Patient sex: M
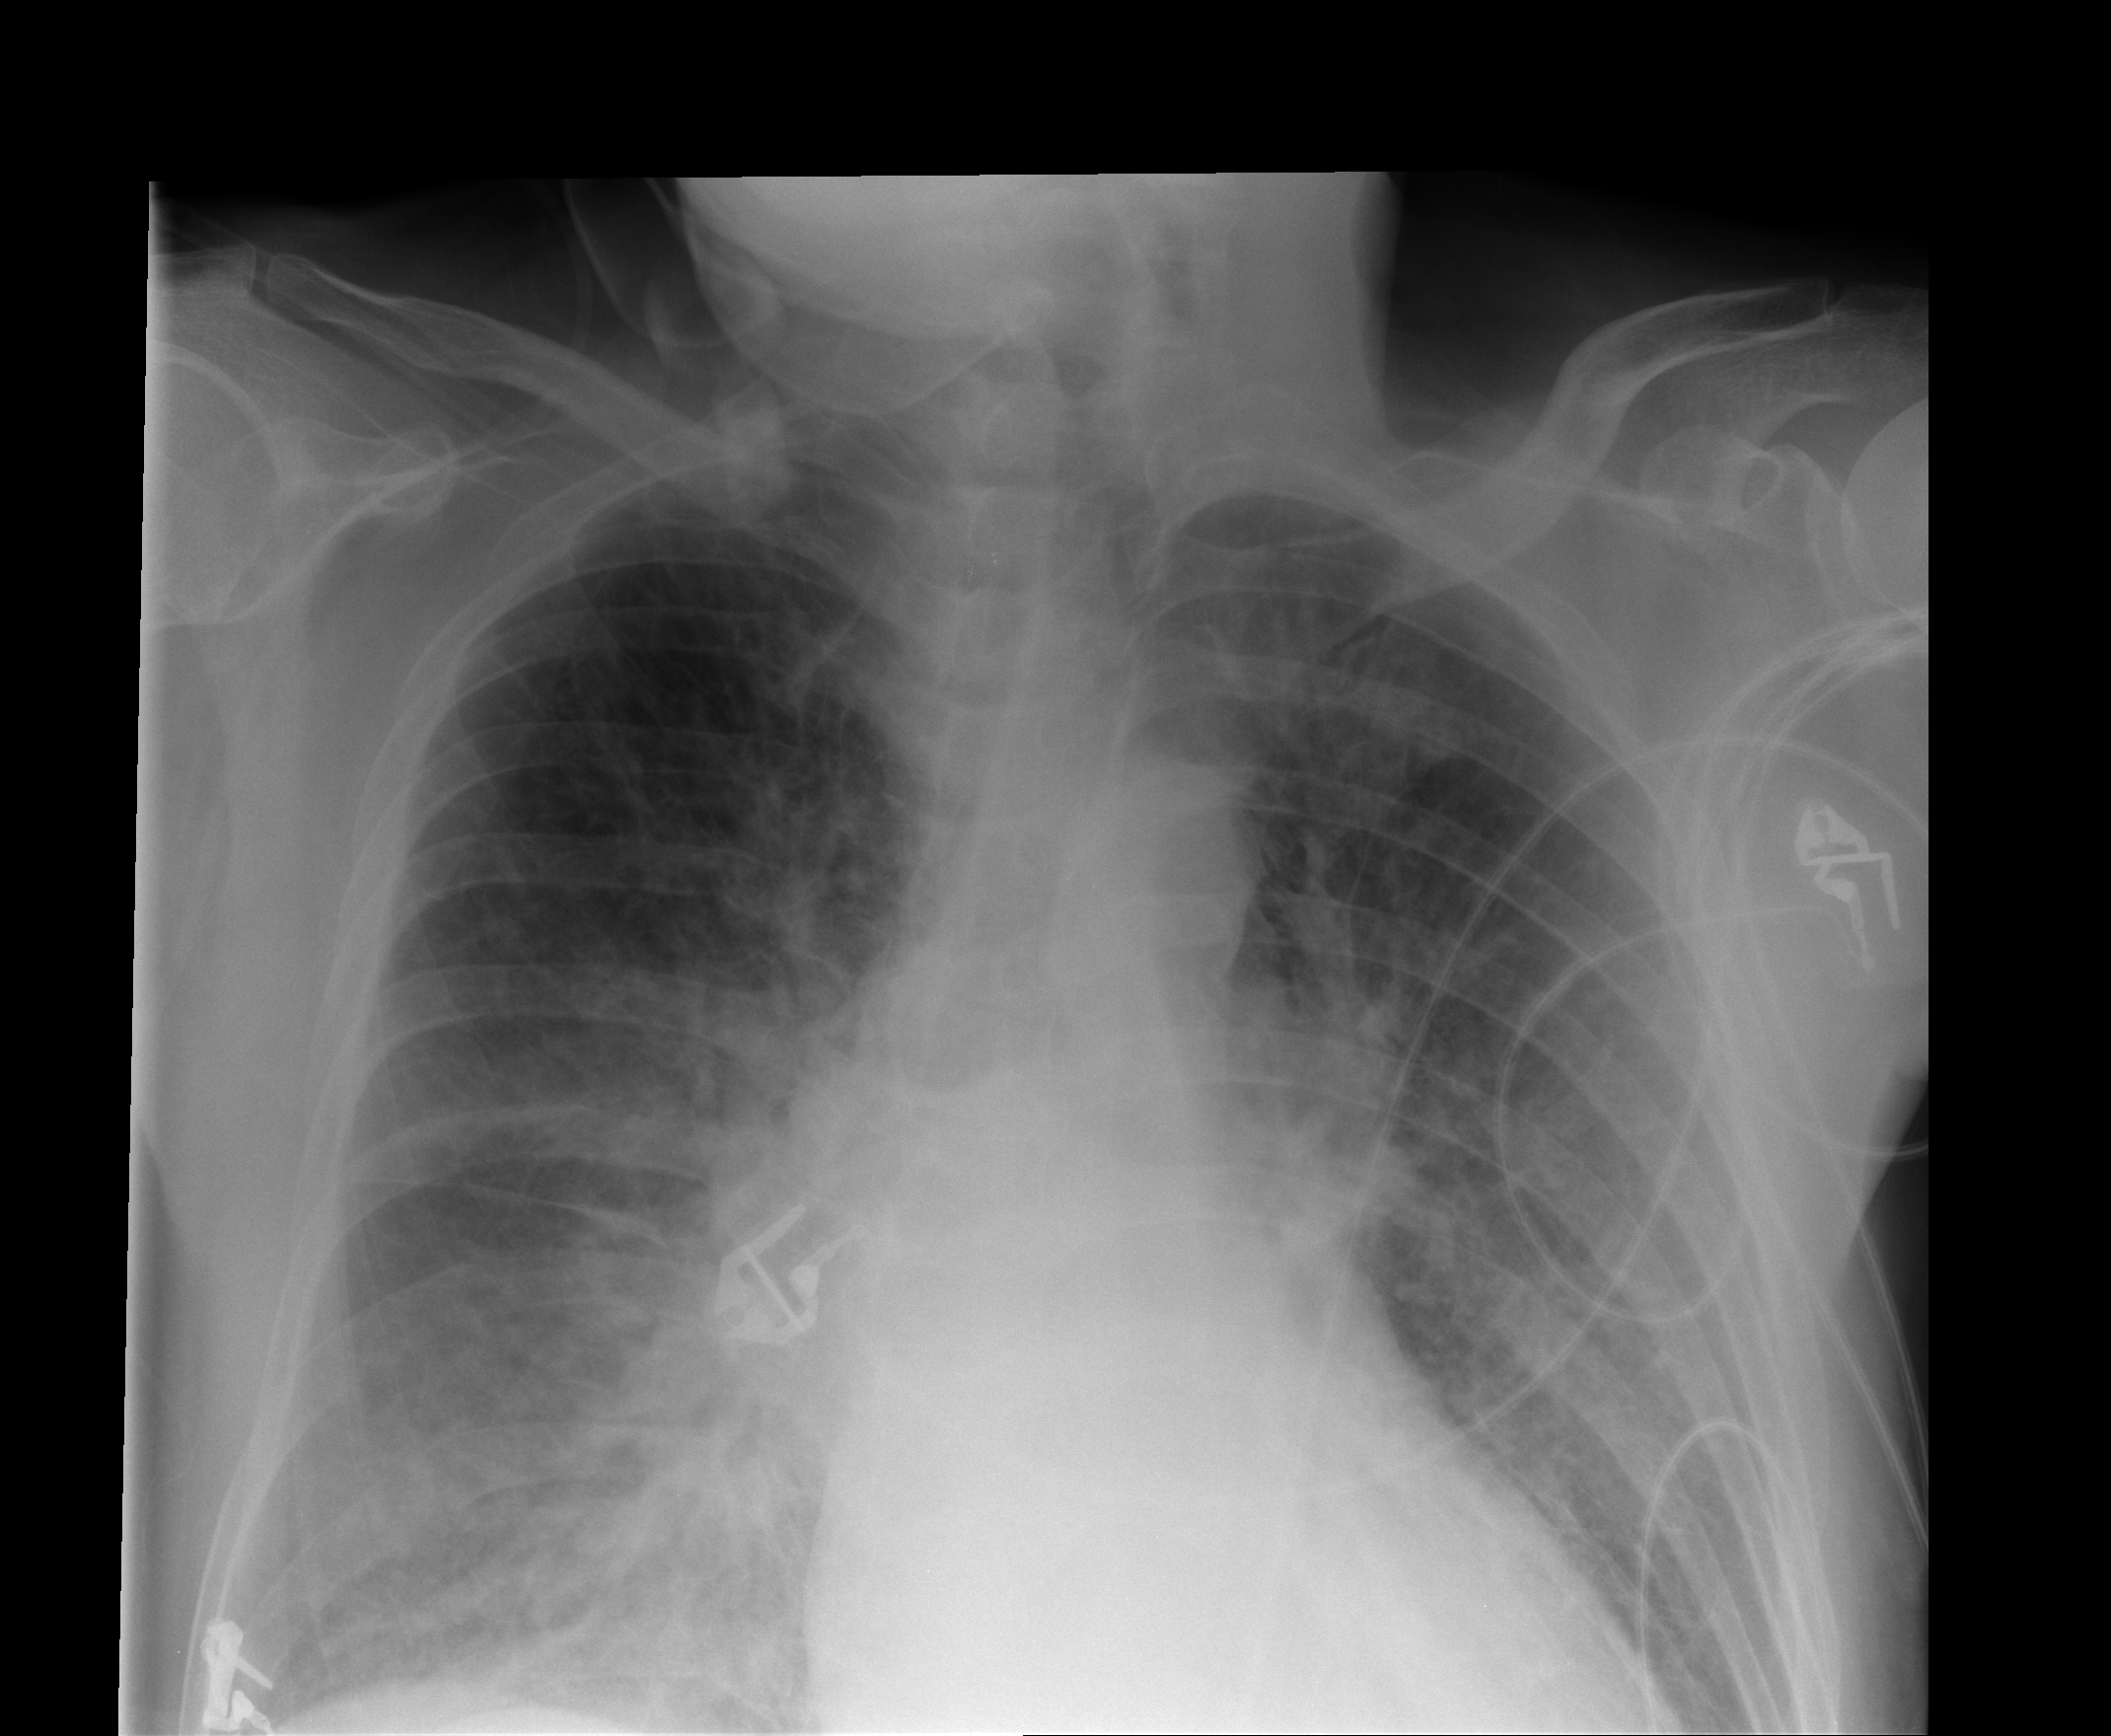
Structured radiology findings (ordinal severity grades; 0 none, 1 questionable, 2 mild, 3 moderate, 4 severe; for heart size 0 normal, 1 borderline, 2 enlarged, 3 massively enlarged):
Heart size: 0
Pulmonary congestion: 3
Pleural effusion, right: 0
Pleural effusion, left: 0
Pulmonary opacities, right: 2
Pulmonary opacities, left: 2
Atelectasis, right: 2
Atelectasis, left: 2